Field crop: tomato
Growth stage: 1
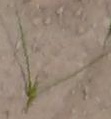
Species: cyperus